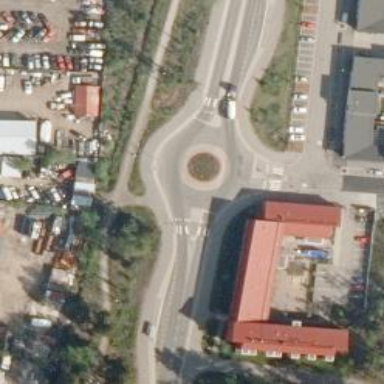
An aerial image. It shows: Secondary road with asphalt surface leading to roundabout.